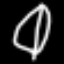
Label: leaf